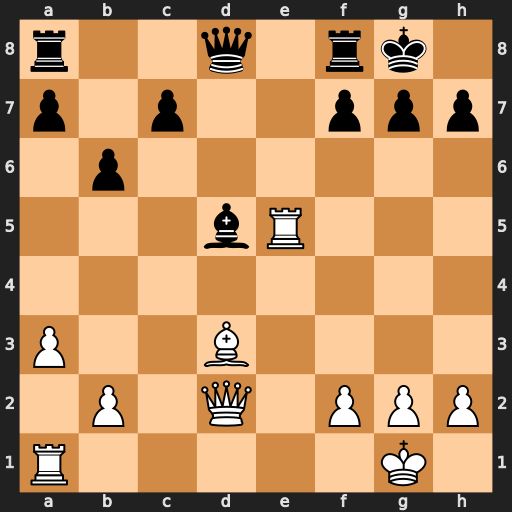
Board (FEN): r2q1rk1/p1p2ppp/1p6/3bR3/8/P2B4/1P1Q1PPP/R5K1
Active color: w
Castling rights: -
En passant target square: -
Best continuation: Rxd5 Qxd5 Bxh7+ Kxh7 Qxd5